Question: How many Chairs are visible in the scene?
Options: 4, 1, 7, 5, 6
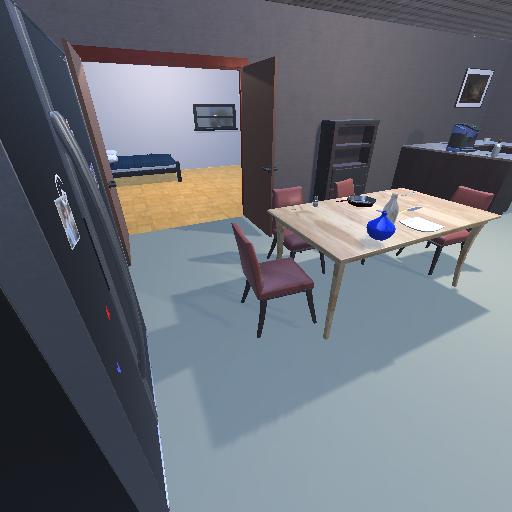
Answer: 4